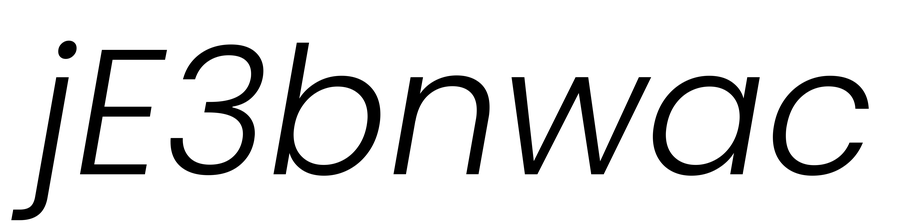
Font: Poppins-LightItalic